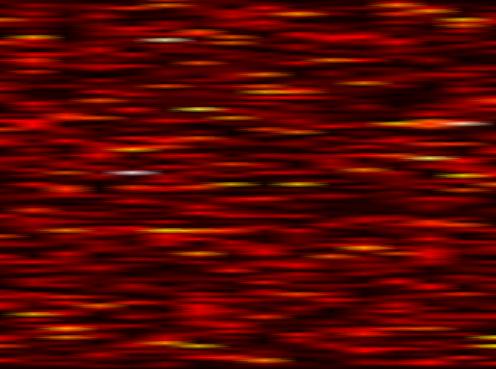
Label: OFDM